Field crop: maize
Growth stage: 1
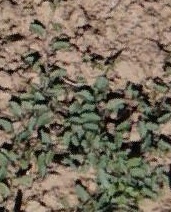
Species: convolvulus